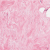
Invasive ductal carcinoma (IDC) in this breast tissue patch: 0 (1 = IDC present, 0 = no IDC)